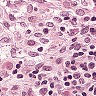
Metastatic tissue present: no